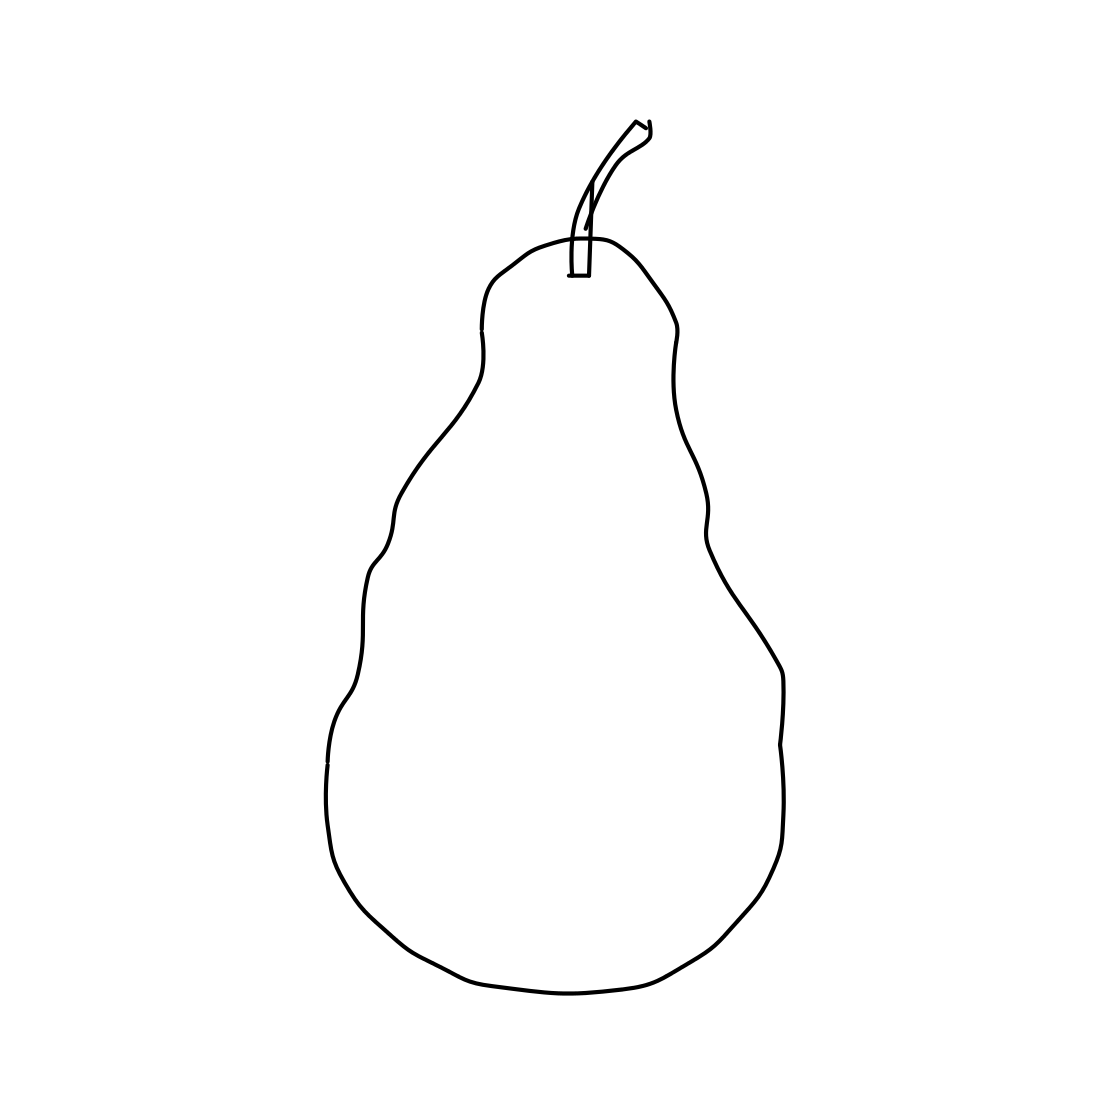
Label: pear